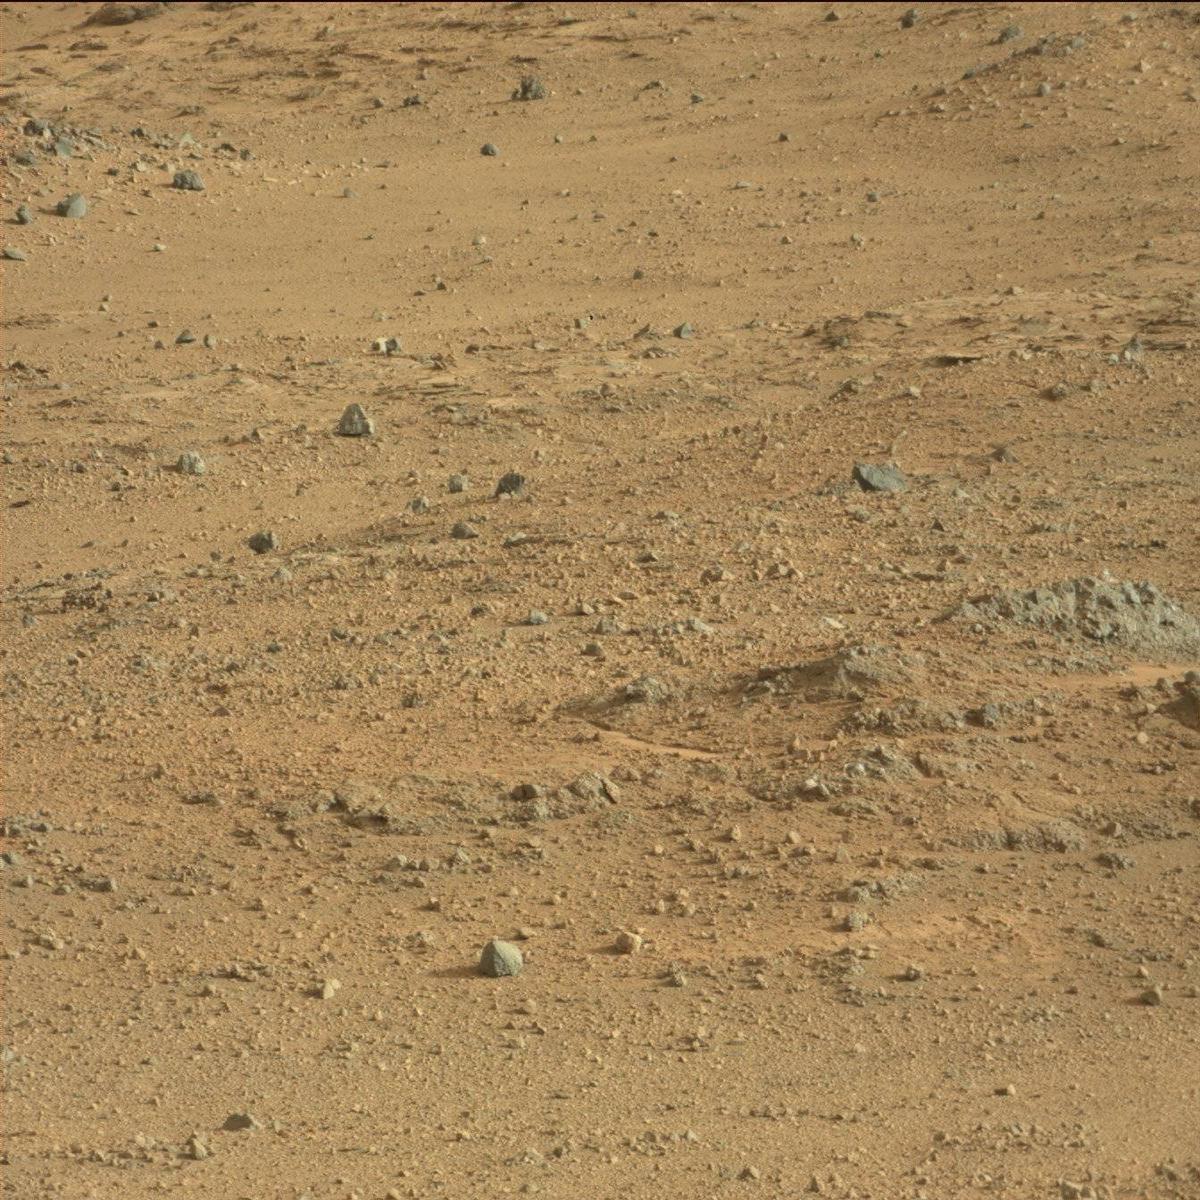
Terrain classes present: Bedrock, Rock, Sand / Soil